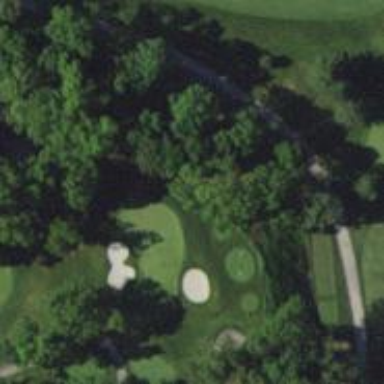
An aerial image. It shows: View of golf hole.